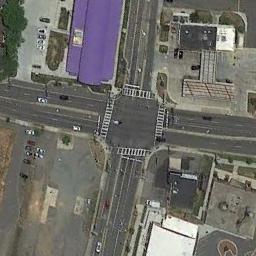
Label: intersection